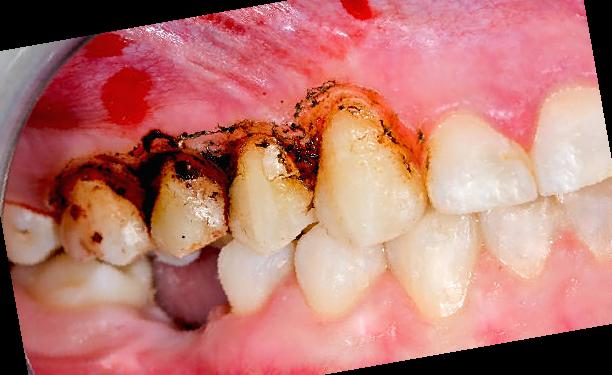
Condition: Calculus